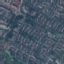
Land use / land cover class: Residential